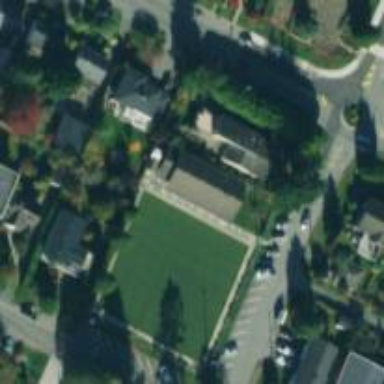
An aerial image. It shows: Sports center specializing in bowls.